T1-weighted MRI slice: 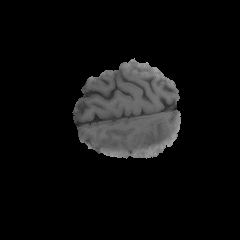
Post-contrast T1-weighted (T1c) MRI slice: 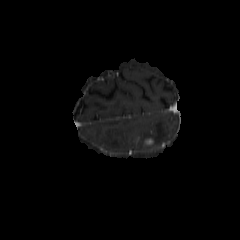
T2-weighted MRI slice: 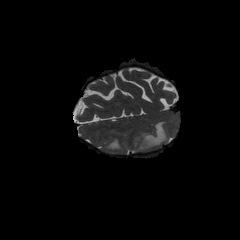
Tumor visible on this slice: yes